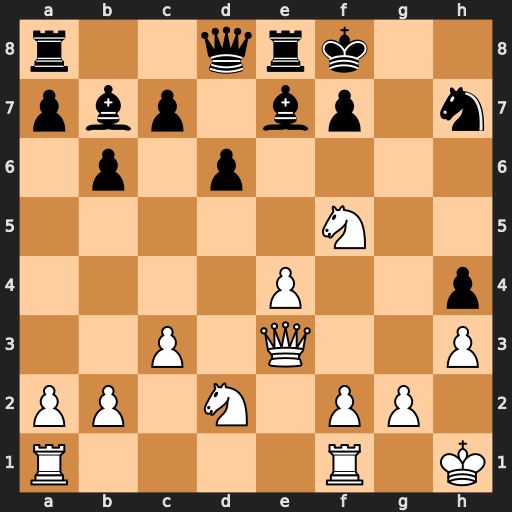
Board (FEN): r2qrk2/pbp1bp1n/1p1p4/5N2/4P2p/2P1Q2P/PP1N1PP1/R4R1K
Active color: w
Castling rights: -
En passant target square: -
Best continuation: Qh6+ Kg8 Qg7#